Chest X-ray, AP view. Patient: 67 years old, sex F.
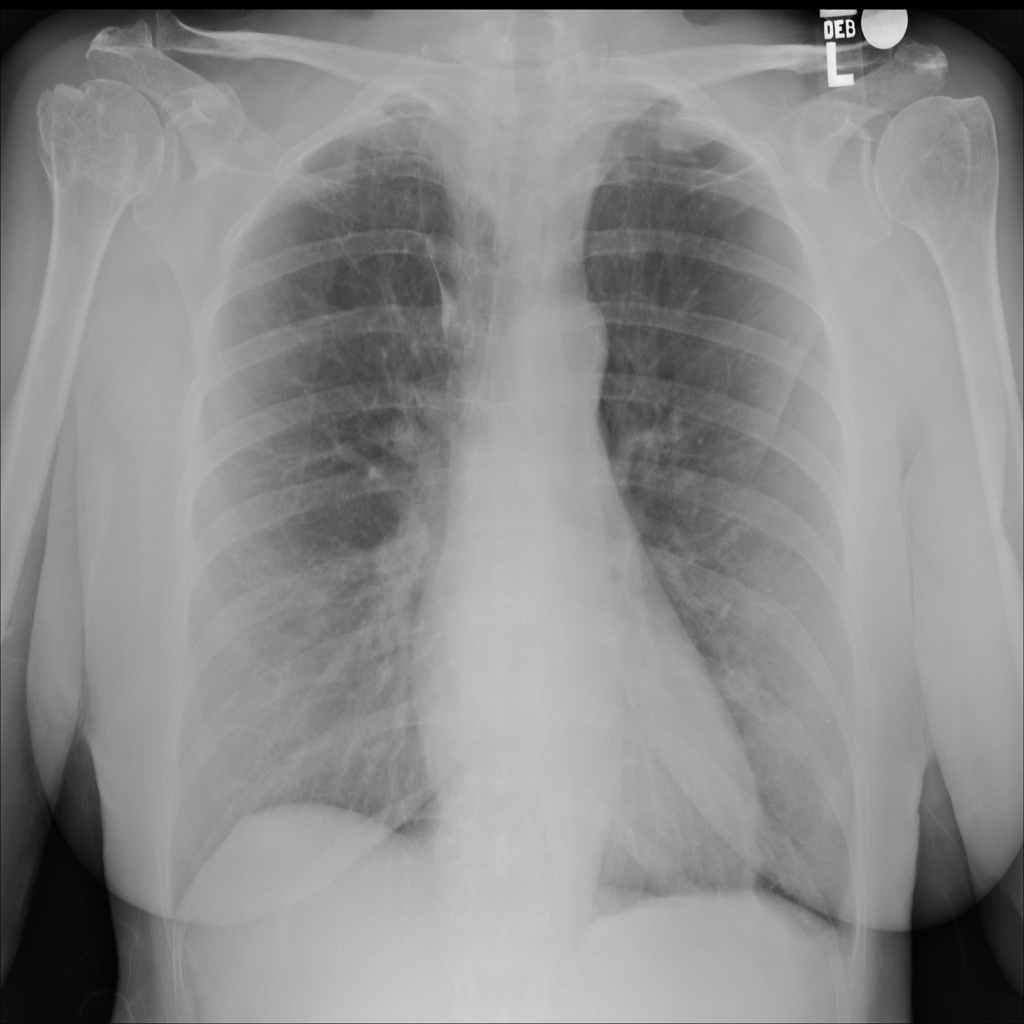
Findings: Nodule, Pleural_Thickening, Pneumothorax